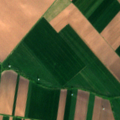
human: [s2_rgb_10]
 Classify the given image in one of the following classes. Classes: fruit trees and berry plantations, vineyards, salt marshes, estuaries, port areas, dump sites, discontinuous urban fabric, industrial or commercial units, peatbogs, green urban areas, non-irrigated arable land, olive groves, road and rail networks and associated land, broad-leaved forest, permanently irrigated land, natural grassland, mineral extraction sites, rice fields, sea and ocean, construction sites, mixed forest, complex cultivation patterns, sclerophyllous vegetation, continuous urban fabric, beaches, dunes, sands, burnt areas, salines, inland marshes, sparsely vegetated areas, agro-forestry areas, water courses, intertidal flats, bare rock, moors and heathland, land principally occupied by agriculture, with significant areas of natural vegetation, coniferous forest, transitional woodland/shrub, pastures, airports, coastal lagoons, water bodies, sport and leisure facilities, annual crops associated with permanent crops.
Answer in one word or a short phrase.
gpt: non-irrigated arable land